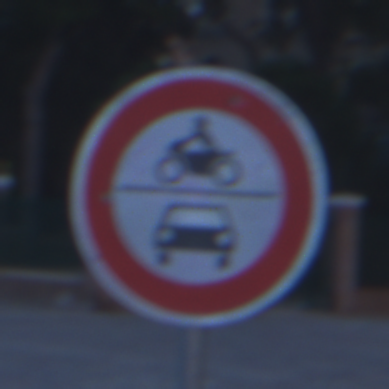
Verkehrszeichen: VerbotKraftfahrzeuge
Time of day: Dawn
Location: Outdoor (Urban)
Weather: PartlyCloudy
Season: NotSpecified
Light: Natural